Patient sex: M
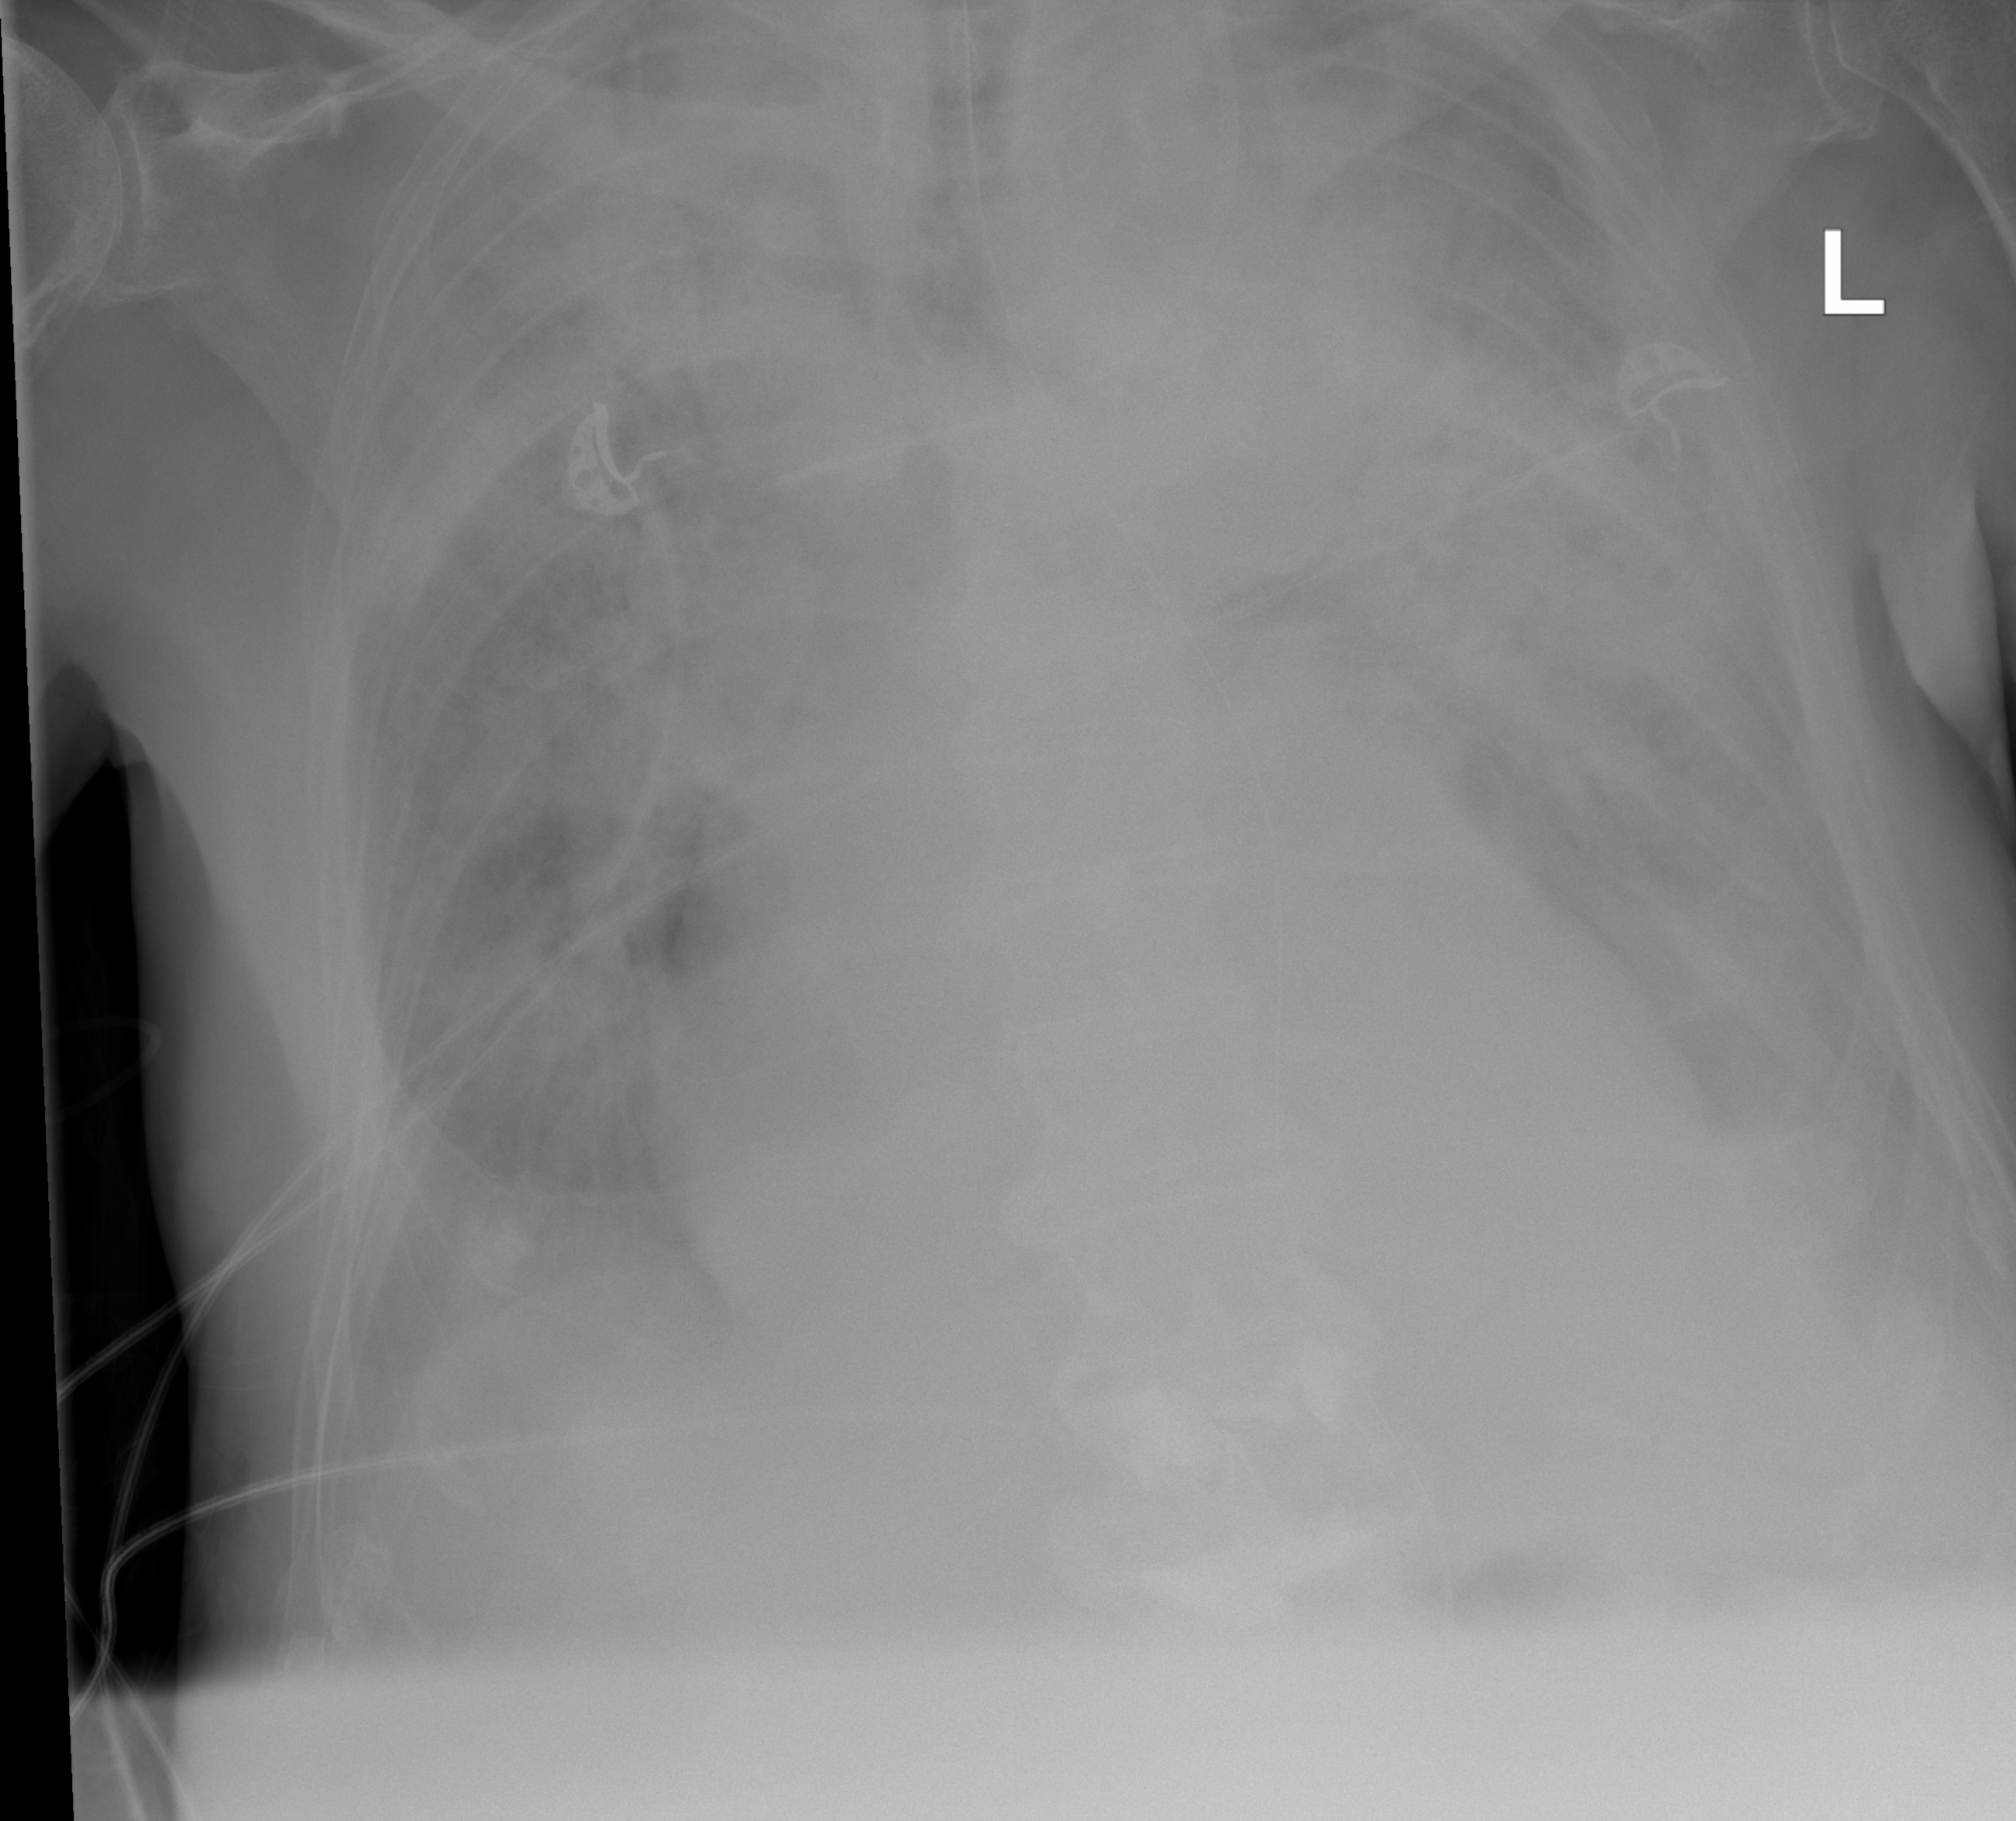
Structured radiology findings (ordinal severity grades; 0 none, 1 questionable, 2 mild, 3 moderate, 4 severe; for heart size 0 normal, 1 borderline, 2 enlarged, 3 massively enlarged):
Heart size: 3
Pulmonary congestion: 4
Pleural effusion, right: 3
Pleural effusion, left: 3
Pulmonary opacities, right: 4
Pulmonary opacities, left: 4
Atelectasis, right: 4
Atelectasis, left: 4